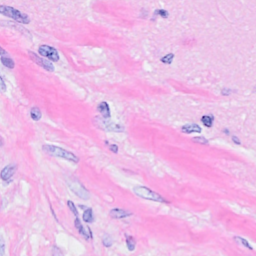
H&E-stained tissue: Breast